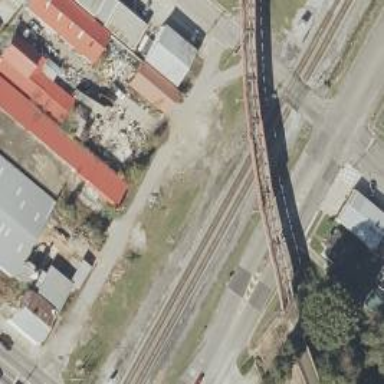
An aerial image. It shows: Abandoned railway bridge.